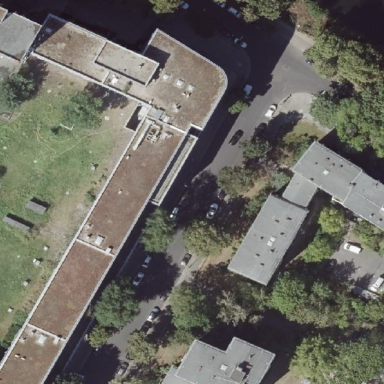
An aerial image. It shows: Commercial building.